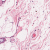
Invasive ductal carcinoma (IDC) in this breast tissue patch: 0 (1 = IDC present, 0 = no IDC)